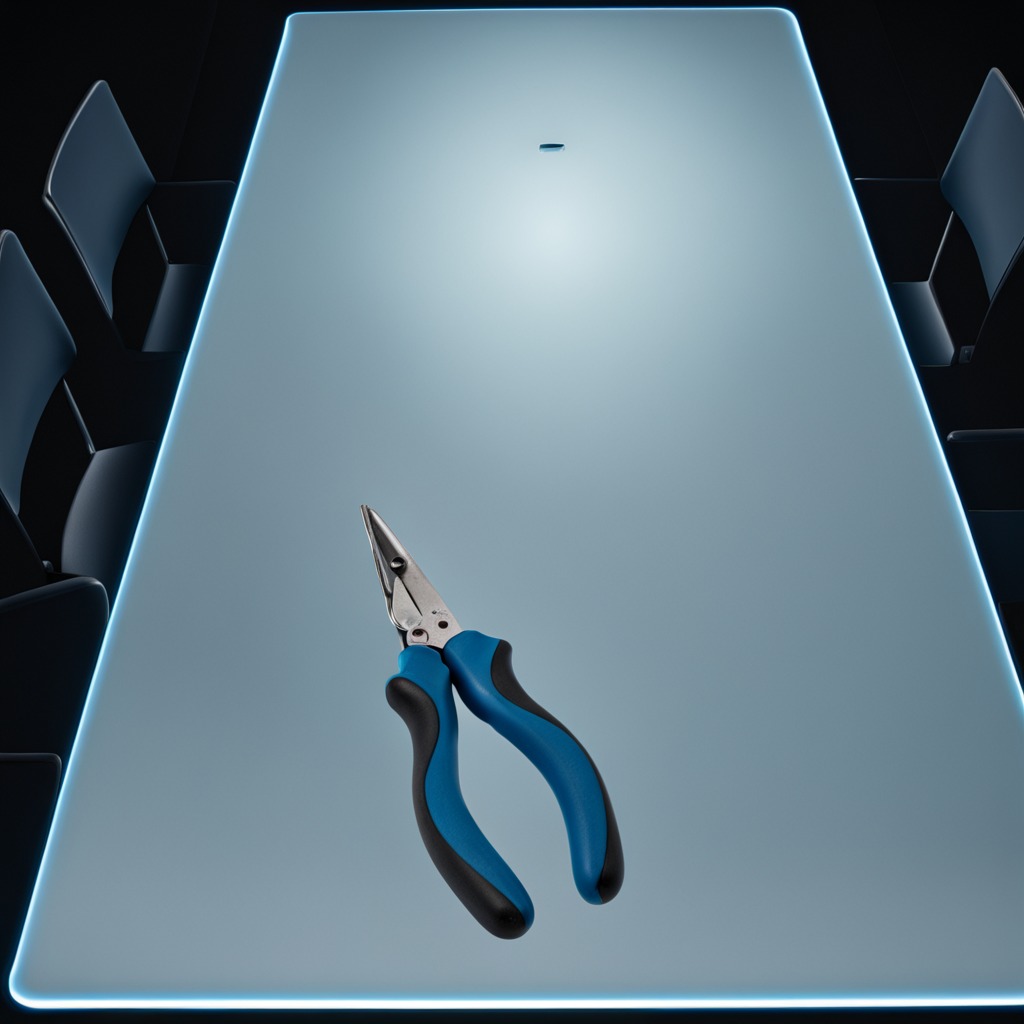
A plier is lying on a clean empty table in a railway signal maintenance room lit by harsh overhead fluorescents.